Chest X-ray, PA view. Patient: 54 years old, sex M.
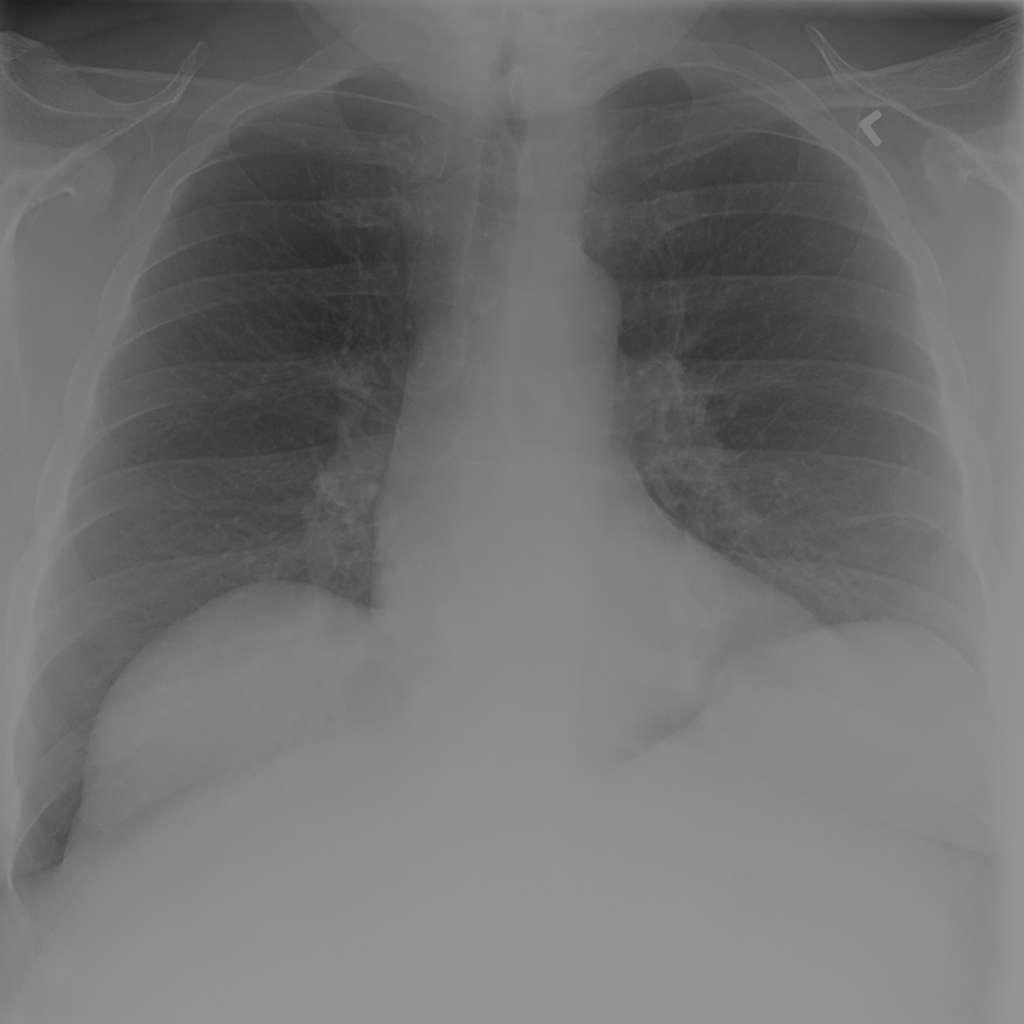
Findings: No Finding